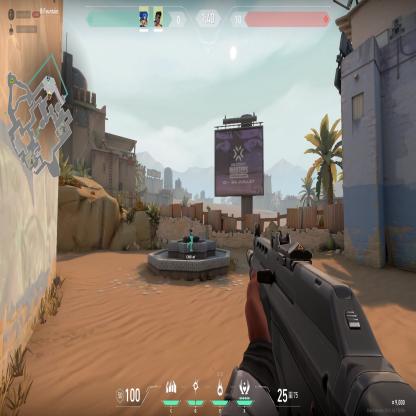
Label: teammate